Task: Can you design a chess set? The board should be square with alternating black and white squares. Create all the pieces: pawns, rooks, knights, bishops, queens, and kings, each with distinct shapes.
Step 590:
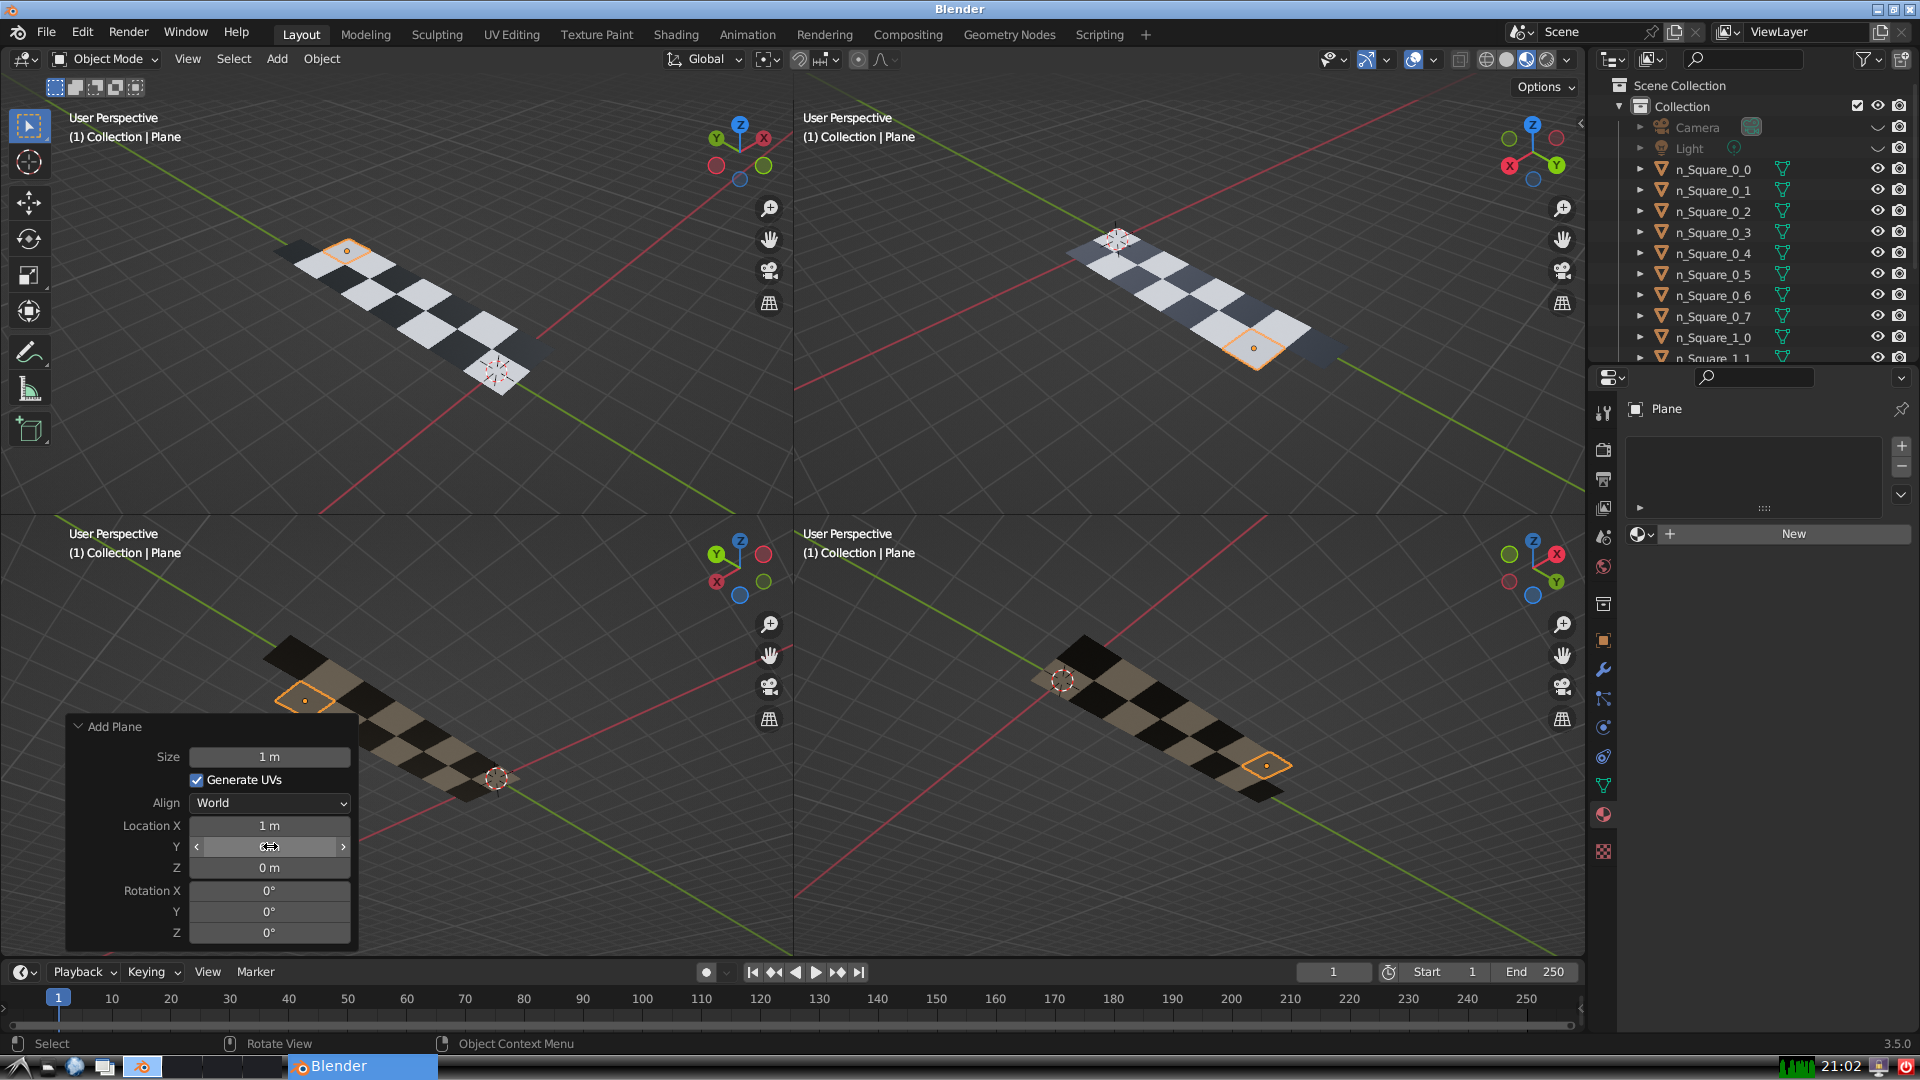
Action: {"mouse_move": [270, 867]}